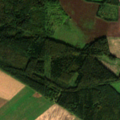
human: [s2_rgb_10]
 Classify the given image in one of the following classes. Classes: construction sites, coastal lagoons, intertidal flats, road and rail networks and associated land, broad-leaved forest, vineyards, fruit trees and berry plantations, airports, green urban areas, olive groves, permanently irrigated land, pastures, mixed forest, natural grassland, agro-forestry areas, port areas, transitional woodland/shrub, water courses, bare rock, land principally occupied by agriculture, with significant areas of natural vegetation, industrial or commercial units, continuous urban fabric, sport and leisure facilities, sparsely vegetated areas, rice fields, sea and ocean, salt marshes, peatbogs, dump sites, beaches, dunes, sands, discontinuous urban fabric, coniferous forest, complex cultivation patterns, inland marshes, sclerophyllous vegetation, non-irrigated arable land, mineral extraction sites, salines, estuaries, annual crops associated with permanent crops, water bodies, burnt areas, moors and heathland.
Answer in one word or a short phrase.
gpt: non-irrigated arable land, mixed forest